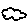
Label: cloud